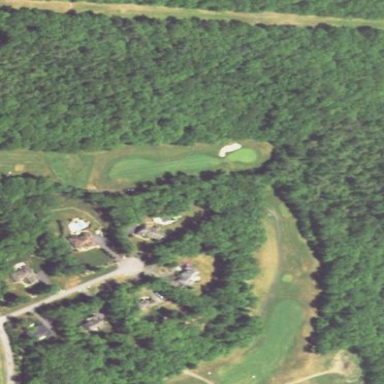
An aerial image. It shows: Rough area on grassy golf course.